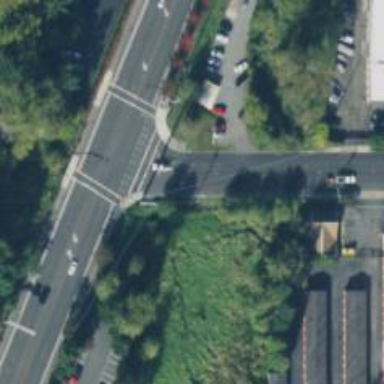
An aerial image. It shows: Footway with asphalt surface and crossing.